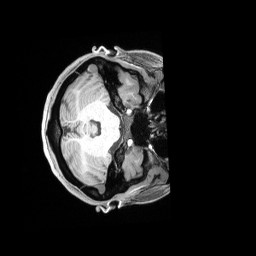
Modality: T1w
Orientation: axial
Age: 22
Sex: female
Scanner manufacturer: siemens
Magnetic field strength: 3 T
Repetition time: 2.4 s
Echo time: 0.00228 s